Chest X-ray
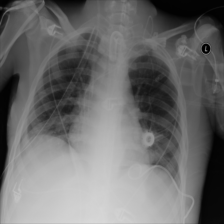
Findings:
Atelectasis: negative
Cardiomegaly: negative
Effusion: negative
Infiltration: negative
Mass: negative
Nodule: negative
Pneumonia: negative
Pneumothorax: negative
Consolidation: negative
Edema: negative
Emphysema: negative
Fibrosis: negative
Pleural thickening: negative
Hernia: negative